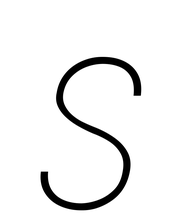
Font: Roboto-Italic_Condensed_Thin_Italic